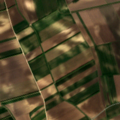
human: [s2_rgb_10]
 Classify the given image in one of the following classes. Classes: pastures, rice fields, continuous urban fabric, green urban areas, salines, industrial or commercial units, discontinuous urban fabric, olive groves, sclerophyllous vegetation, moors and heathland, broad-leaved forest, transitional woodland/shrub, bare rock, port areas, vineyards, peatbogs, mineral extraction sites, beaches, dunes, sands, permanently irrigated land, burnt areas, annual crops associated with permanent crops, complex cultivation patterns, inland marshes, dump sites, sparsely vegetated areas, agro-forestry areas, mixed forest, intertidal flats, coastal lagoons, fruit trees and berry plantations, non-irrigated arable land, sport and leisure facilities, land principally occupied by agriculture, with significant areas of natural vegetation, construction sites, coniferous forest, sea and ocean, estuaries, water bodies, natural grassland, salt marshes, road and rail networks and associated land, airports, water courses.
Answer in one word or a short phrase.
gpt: non-irrigated arable land